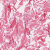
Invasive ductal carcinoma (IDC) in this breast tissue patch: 0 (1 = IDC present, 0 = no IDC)